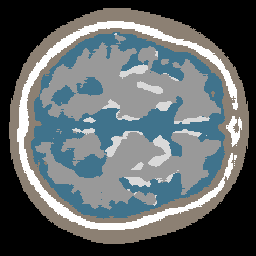
Label: no_lesion